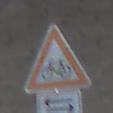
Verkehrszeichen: RadverkehrRechts
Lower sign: RichtungsangabeDurchPfeile7
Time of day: SunriseSunset
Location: Outdoor (Nature)
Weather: PartlyCloudy
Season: NotSpecified
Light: Natural